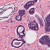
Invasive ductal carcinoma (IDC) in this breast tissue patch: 0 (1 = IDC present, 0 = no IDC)